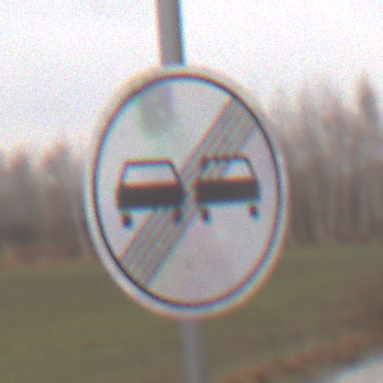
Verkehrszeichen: EndeUeberholverbot
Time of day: Midday
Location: Outdoor (RoadRail)
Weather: Overcast
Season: NotSpecified
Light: Natural